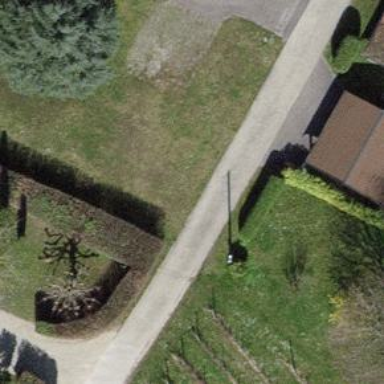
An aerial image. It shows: Residential road without sidewalk.